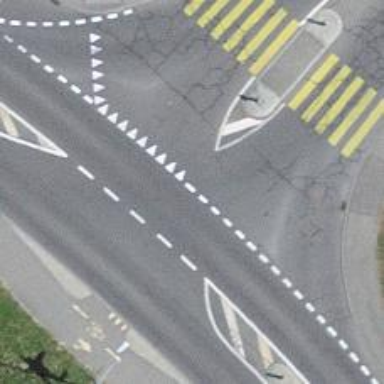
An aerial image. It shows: Road with "give way" sign.